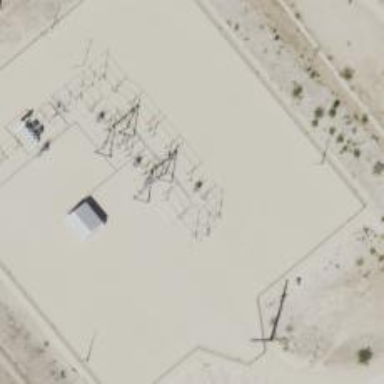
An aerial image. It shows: Switch for power supply.